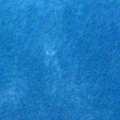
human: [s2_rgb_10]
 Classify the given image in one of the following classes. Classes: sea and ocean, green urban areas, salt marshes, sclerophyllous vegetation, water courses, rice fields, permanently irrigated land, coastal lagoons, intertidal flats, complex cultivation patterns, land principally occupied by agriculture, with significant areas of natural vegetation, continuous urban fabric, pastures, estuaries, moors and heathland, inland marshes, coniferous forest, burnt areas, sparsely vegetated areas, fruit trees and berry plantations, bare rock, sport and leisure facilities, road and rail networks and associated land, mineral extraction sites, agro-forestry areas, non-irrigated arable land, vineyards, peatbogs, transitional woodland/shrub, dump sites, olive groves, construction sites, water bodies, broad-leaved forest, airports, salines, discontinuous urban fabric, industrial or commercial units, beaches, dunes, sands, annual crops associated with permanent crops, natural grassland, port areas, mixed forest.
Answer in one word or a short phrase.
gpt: sea and ocean